Field crop: maize
Growth stage: 2
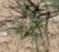
Species: salsola